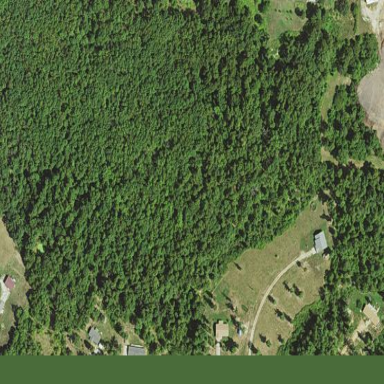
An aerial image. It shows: Mixed leaf woodland.